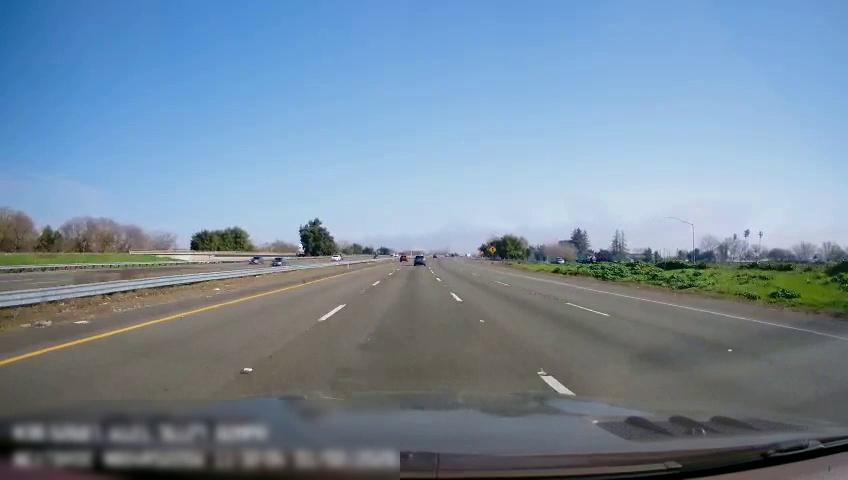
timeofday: Day
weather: Sunny
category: Drivable Space
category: Drivable Space
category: Vehicles | SUV
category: Vehicles | SUV
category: Vehicles | Car
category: Vehicles | Car
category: Lanes | Current Lane
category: Lanes | Current Lane
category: Lanes | Alternate Lane
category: Lanes | Alternate Lane
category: Lanes | Alternate Lane